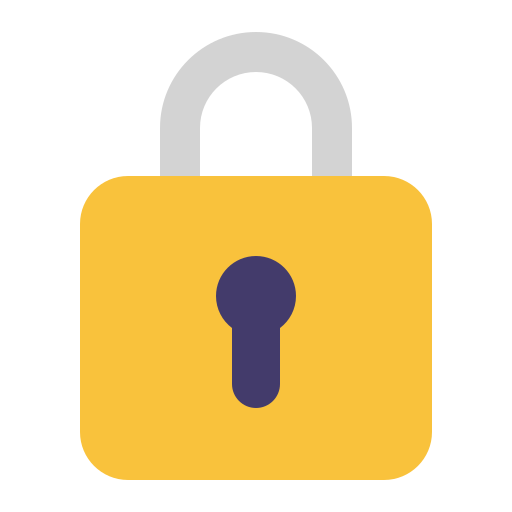
locked flat